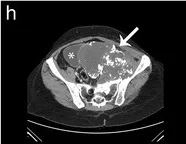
Contrast-enhanced CT scan of the liver and the pelvis (axial plane, abdomen window, venous phase). Pelvis reports (e-h) appear stable (white arrow: primary tumour; asterisk: urinary bladder).
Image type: radiology (ct)